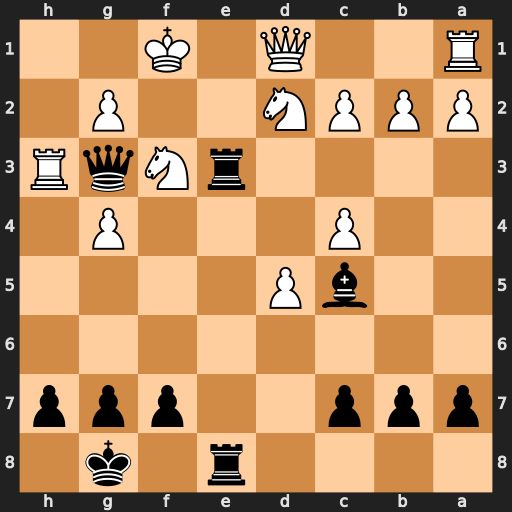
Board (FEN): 4r1k1/ppp2ppp/8/2bP4/2P3P1/4rNqR/PPPN2P1/R2Q1K2
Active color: b
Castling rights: -
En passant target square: -
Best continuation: Re1+ Qxe1 Rxe1+ Nxe1 Qf2#